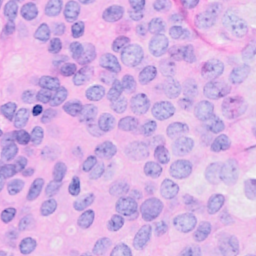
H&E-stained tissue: Breast